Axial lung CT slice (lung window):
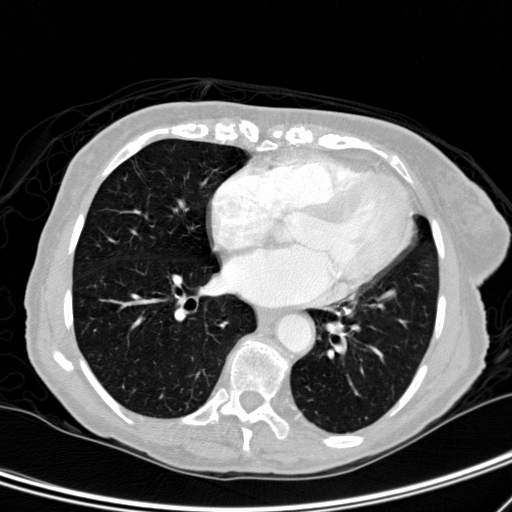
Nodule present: no